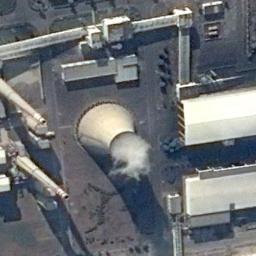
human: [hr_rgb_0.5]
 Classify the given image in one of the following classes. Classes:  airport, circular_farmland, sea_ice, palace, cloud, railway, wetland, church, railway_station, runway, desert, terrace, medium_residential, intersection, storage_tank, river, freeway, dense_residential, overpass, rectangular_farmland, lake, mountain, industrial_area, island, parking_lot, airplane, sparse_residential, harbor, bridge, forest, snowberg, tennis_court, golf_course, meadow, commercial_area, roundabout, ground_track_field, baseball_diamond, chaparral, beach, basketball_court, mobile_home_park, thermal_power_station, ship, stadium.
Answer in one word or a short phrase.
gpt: thermal_power_station